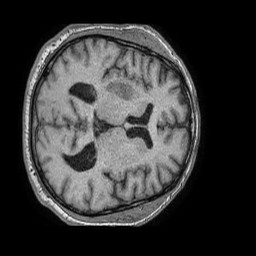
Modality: T1w
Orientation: axial
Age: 63
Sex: male
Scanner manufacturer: philips
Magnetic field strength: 1.5 T
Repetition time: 0.007632 s
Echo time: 0.003472 s